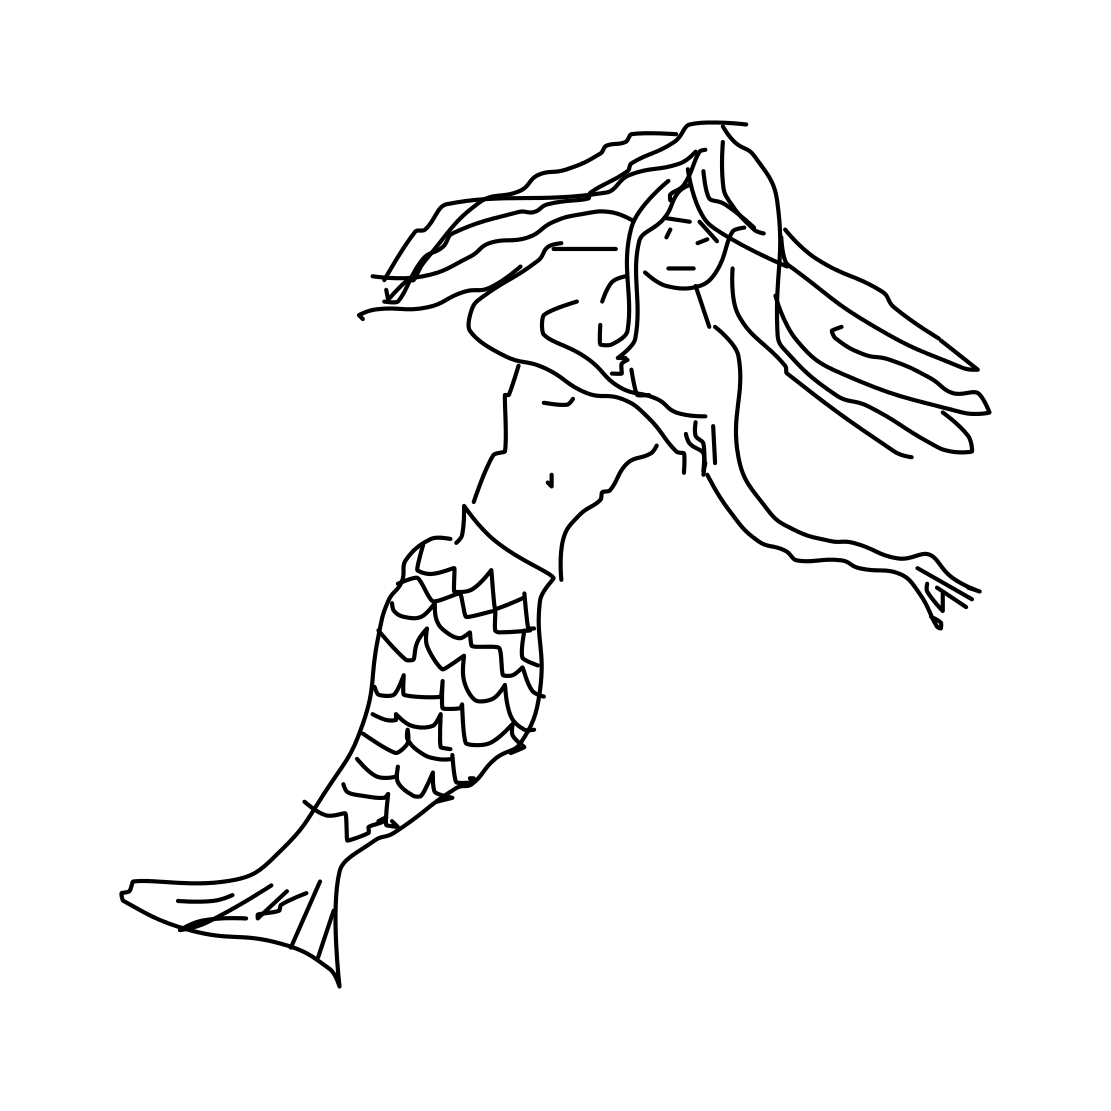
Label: mermaid